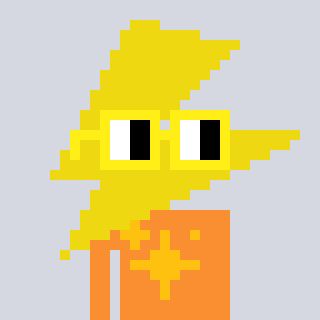
a pixel art character with square yellow glasses, a lightning bolt-shaped head and a orange-colored body on a cool background